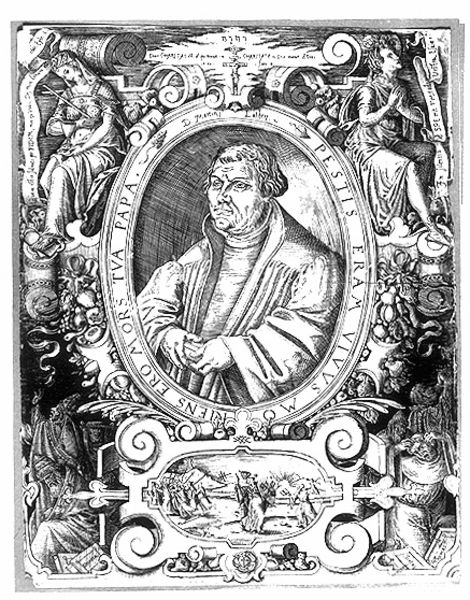
Titel: Bildnis Martin Luthers
Künstler: Wolfgang (d.J.) Meyerpeck
Institution: (Seriendruck)
Schlagwörter: himmel, mann, weiß, frauen, frau, grau, mund, nase, profil, schwarz, skizze, stirn, szene, zeichnung, blick, ornament, hemd, augen, barock, bibel, falten, gesicht, kragen, rahmen, ärmel, bildnis, hände, portrait, porträt, haare, halbfigur, mantel, reich, brustbild, kinn, renaissance, oval, rund, engel, früchte, relief, schrift, grafik, graphik, rand, figuren, erhaben, tafel, kartusche, inschrift, dreiviertelprofil, medaillon, kreuz, druck, druckgraphik, radierung, stich, seite, schwarzweiß, beten, gebet, allegorie, buchdeckel, buchdruck, talar, skulpturen, mund nase augen, voluten, jesus, priester, mönch, luther, schriftrolle, heilige, emblem, heilig, maria, kupferstich, kreut, latein, schriftrollen, umschrift, betten, schriftband, martin, reformation, ellipse, martin luther, schriftbänder, kupferstick, pest, papa, rollwerk, rotstich, barocl, pestis, kupferstcih, tafell, rome